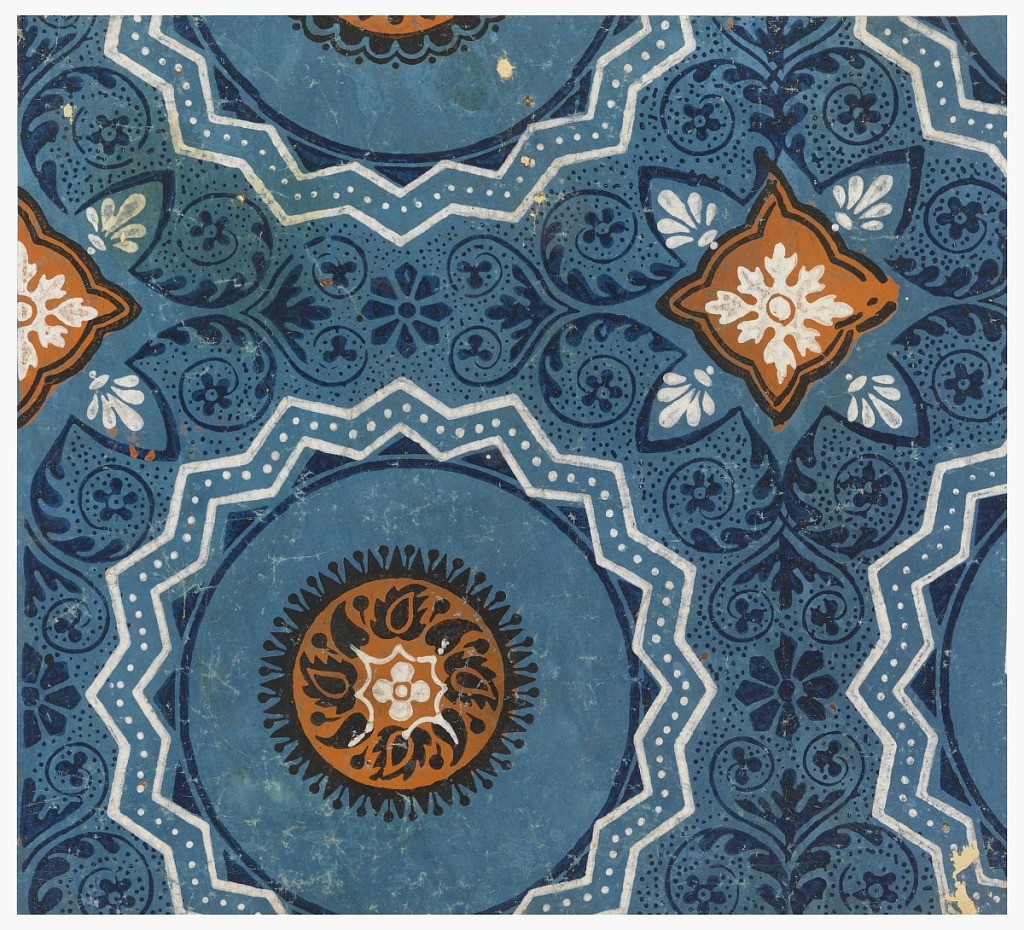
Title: Sidewall
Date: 1800–1810
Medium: Block-printed, handmade paper
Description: Square of paper showing two motifs of a large-scale geometric pattern. One motif in orange, circular, with repeating blue-black cone shapes, a white design at center and blue-black radial surround. The other motif diamond-shaped.